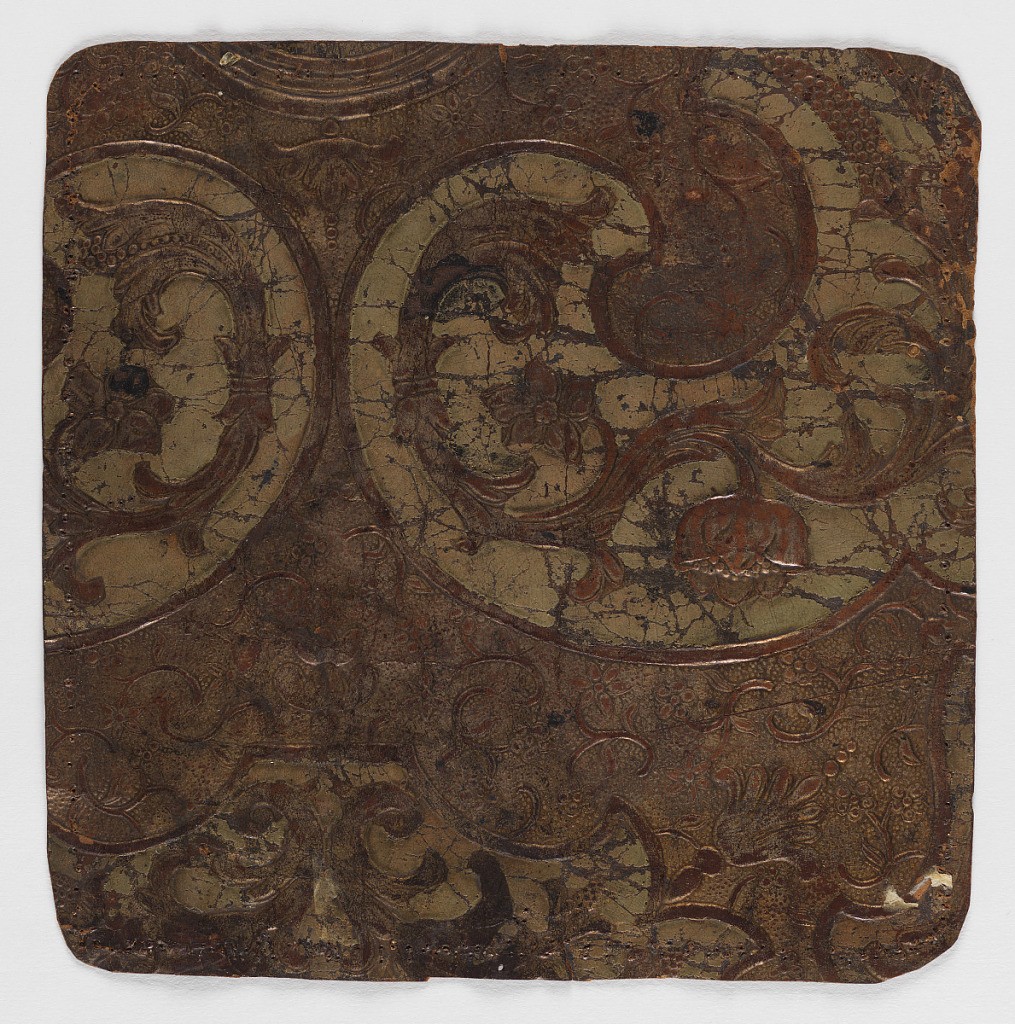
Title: sidewall
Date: ca. 1700
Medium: Leather, stamped, silvered, painted
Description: Grey field; scrollwork and foliage in varnished silver.